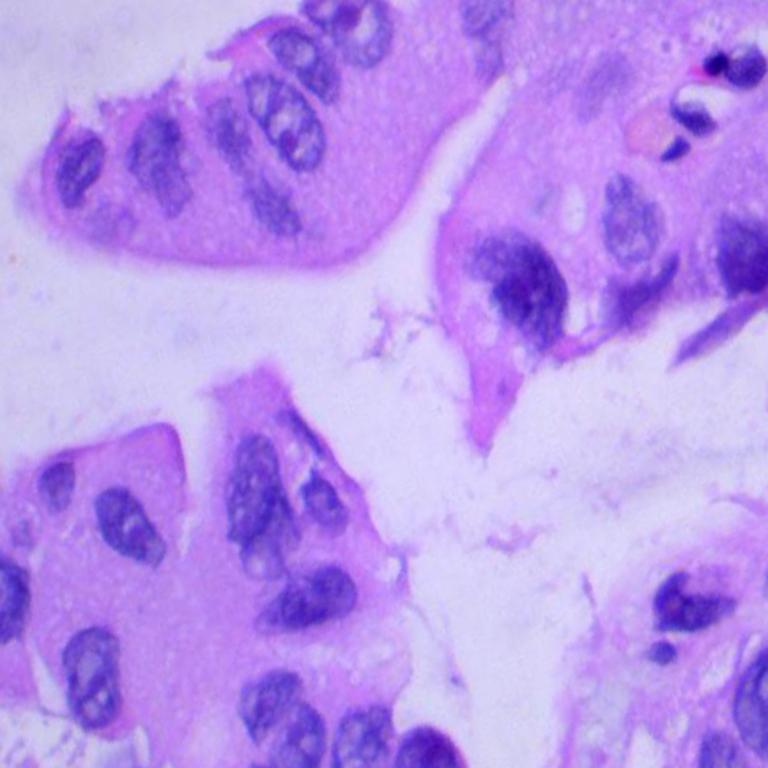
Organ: lung
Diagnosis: adenocarcinomas